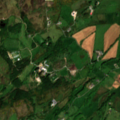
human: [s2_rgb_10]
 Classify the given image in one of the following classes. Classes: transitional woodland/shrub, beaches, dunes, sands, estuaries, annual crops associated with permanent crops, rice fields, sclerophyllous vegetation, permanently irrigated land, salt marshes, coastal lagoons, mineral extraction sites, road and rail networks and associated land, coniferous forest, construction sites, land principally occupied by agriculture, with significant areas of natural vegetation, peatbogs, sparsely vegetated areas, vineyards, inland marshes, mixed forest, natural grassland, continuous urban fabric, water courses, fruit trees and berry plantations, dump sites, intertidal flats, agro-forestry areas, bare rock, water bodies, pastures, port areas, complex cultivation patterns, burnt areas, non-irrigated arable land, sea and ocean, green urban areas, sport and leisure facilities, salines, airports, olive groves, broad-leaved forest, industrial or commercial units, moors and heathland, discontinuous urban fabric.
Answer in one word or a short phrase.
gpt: pastures, land principally occupied by agriculture, with significant areas of natural vegetation, peatbogs